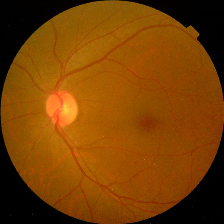
Diabetic retinopathy grade: No DR